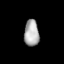
Tissue: lung
Cell type: Myeloid cells
Senescence score: 0.6556
Nuclear area (px): 387
Mean DAPI intensity: 170.798